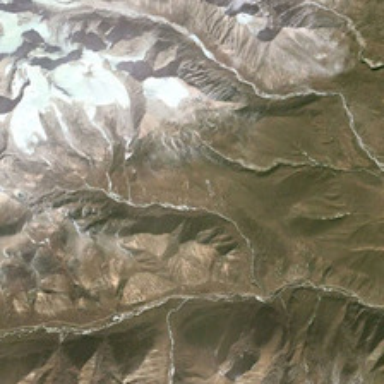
White snows cover part of light green mountains .